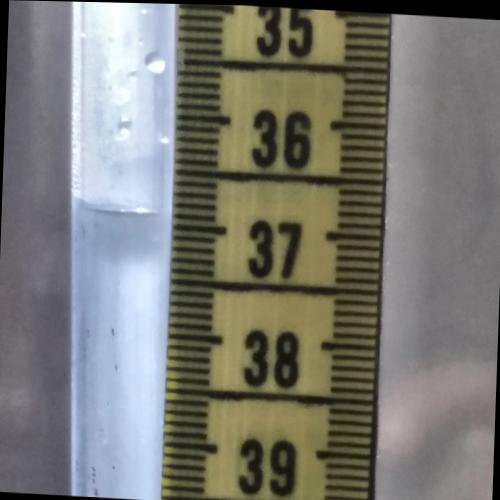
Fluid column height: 36.9 cm